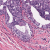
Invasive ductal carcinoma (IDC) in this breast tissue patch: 0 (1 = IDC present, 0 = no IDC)